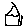
Label: house